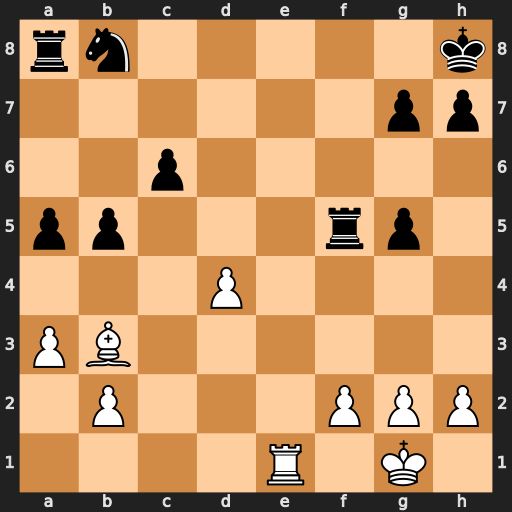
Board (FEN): rn5k/6pp/2p5/pp3rp1/3P4/PB6/1P3PPP/4R1K1
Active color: w
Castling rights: -
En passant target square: -
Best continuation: Re8+ Rf8 Rxf8#